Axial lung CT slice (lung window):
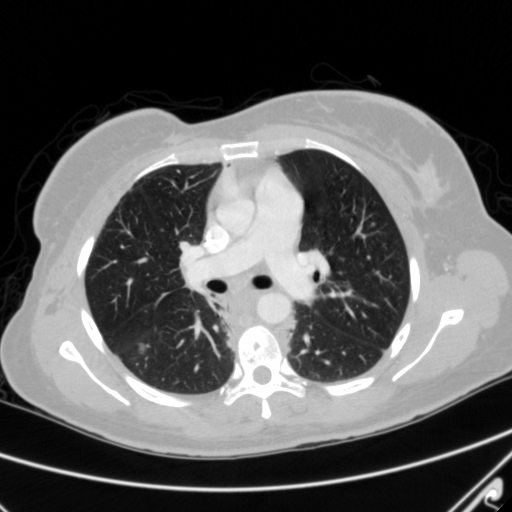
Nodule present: yes
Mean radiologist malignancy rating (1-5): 3.4